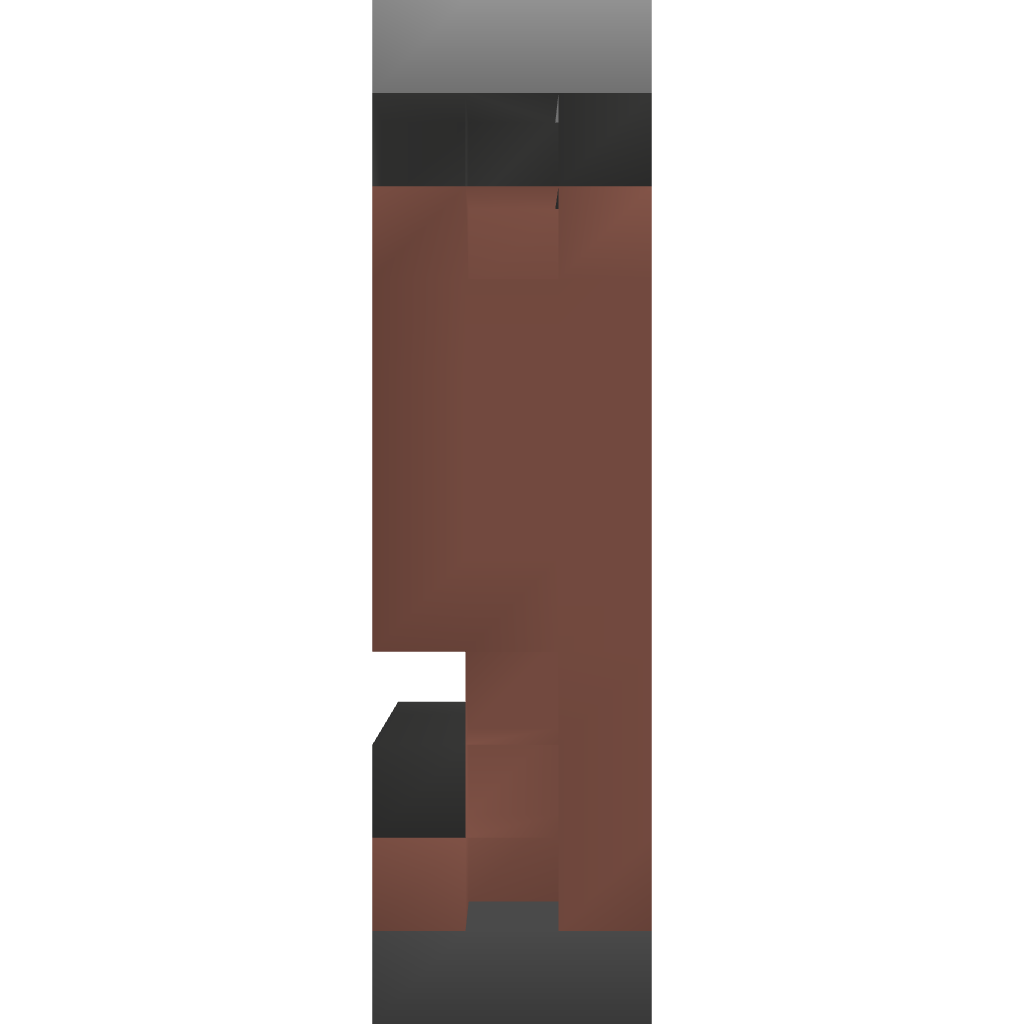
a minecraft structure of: House Chimney